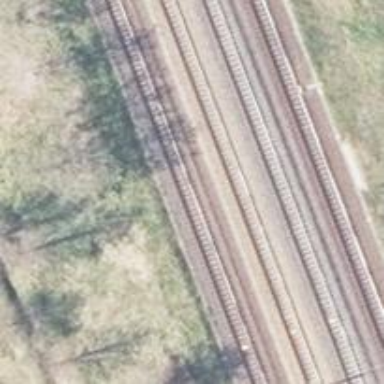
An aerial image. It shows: Railway signal.